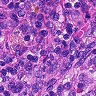
Metastatic tissue present: no